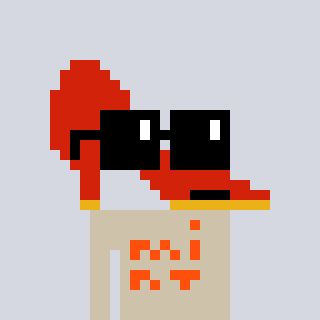
a pixel art character with square black sunglasses, a highheel-shaped head and a bege-colored body on a cool background